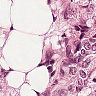
Metastatic tissue present: yes